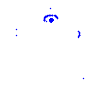
Particle: pion